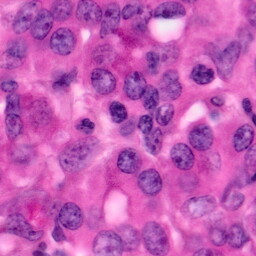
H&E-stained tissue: Pancreatic